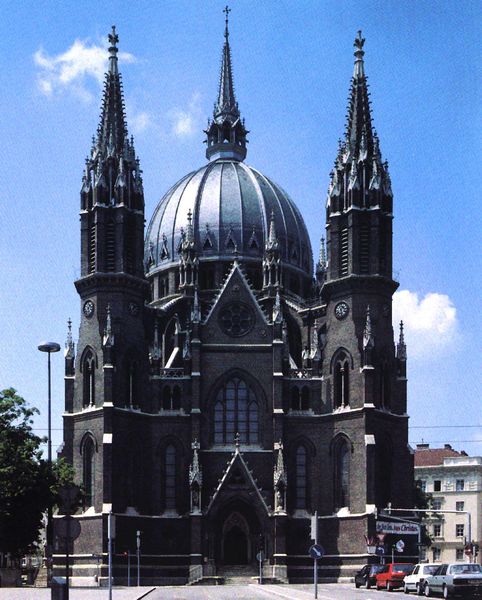
Titel: Fünfhausener Pfarrkirche “Maria vom Siege”
Künstler: Friedrich von Schmidt
Standort: Wien, Mariahilfer Gürtel (EU - AUT)
Schlagwörter: dunkel, fenster, frankreich, schwarz, kirche, gotik, bogen, fassade, kuppel, spitz, tor, türme, dom, portal, gotisch, spitzbogen, ornamentik, masswerk, fialen, spitzdach, zwibeldach